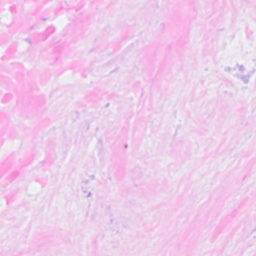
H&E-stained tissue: Breast